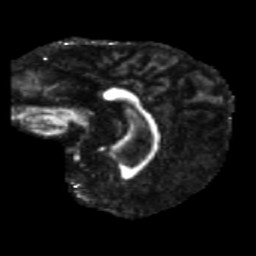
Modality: FA
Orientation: sagittal
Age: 58
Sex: male
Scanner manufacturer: siemens
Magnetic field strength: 3 T
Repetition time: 5.25 s
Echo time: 0.08 s